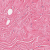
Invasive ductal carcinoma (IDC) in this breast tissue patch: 0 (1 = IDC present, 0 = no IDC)